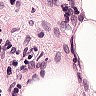
Metastatic tissue present: no